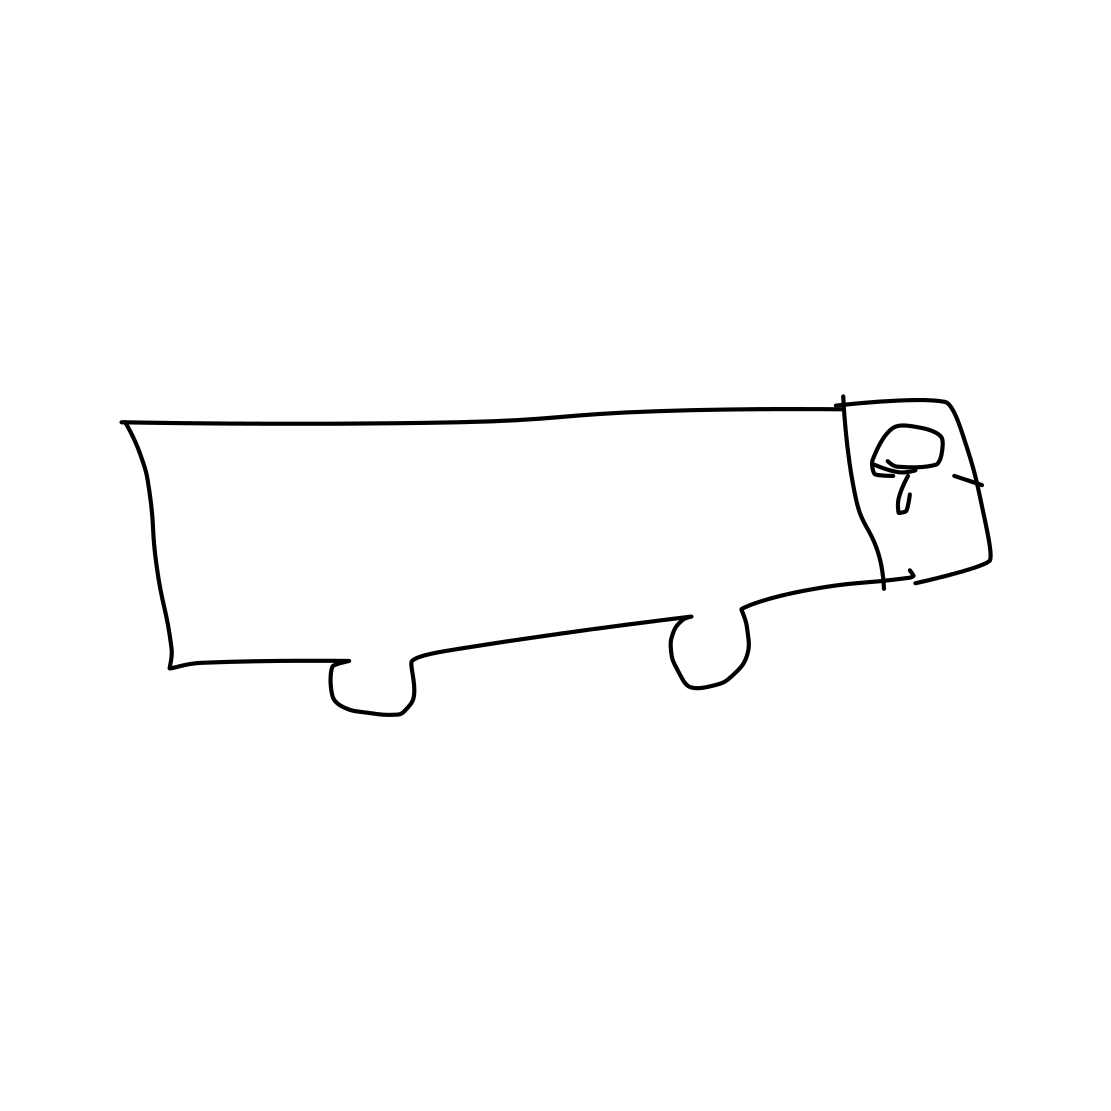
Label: van